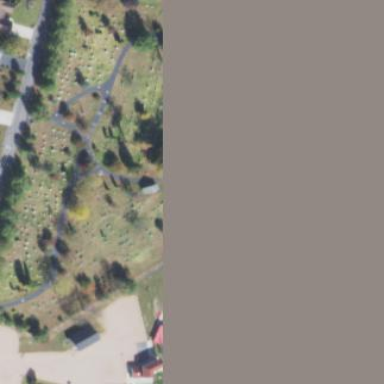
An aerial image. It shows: Cemetery.